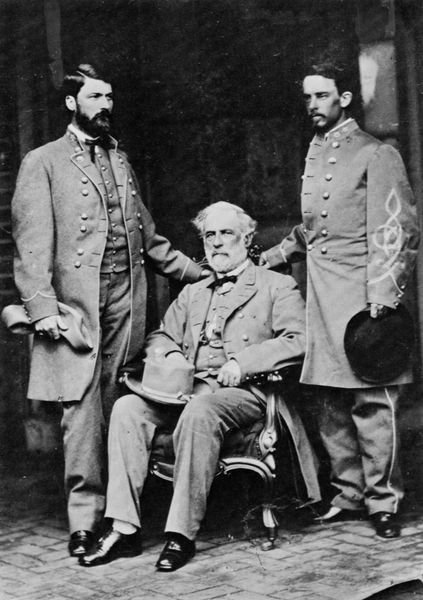
Titel: Robert E. Lee
Künstler: Mathew B. Brady
Schlagwörter: dunkel, weiß, sitzen, grau, hintergrund, hut, hüte, männer, schwarz, stuhl, blick, herren, muster, schleife, zylinder, alt, anzug, bart, bärte, jacke, jung, mützen, kleidung, kragen, stehen, steine, bildnis, portrait, porträt, vorhang, boden, haare, mantel, sessel, sitzend, stehend, drei, pflaster, schuhe, ziegel, soldaten, frack, drei männer, ernst, knöpfe, fliege, foto, fotografie, schwarz weiss, uniform, uniformen, mäntel, armee, stetson, photo, fleigen, lackschuhe, söhne, historisch, ausgehuniform, fräcke, 3, unifom, stehende perssonen